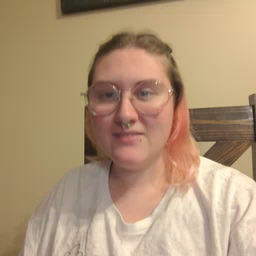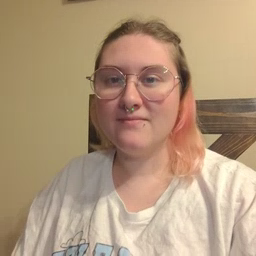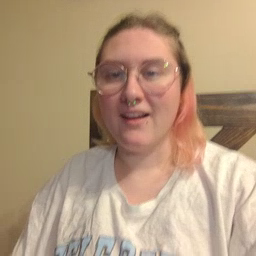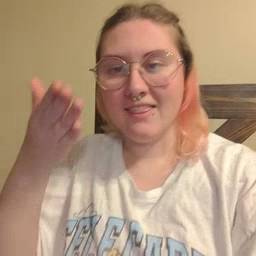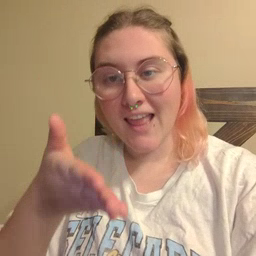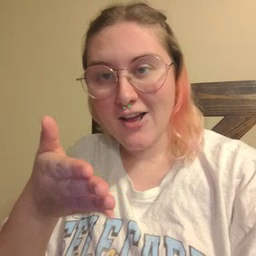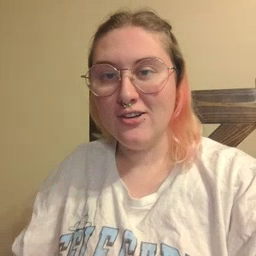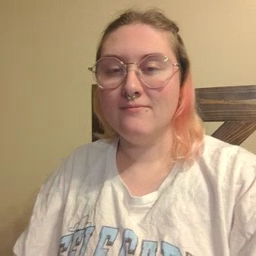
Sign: there